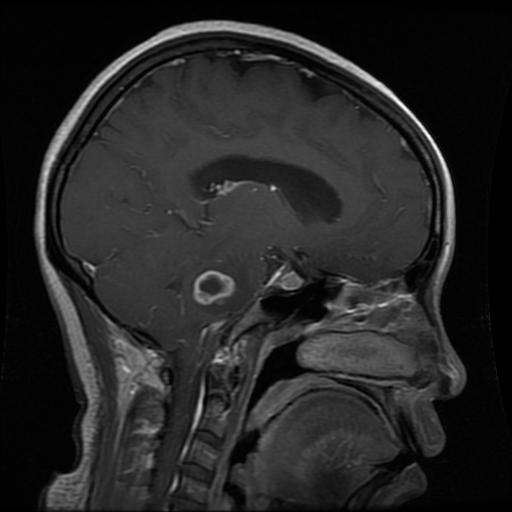
Label: glioma